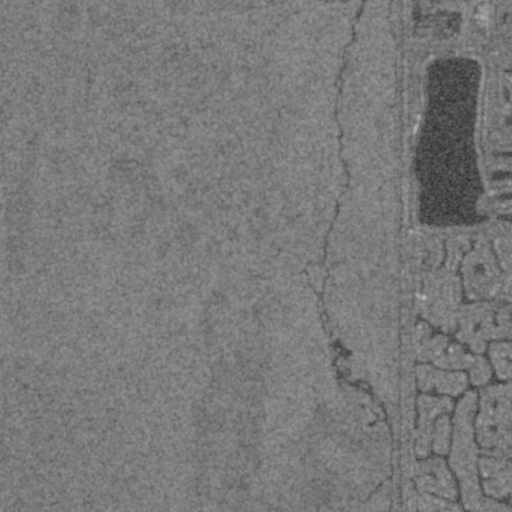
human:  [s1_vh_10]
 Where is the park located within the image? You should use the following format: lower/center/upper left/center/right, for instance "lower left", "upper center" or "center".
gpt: The park is located in the lower right of the image.
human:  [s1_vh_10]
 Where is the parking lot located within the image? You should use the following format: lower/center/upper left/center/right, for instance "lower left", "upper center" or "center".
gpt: The parking lot is located in the upper right of the image.
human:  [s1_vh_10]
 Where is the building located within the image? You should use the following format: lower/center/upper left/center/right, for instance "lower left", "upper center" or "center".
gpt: The building is located in the right of the image.
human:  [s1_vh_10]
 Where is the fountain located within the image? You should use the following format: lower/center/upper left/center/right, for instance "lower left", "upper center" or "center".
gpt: The fountain is located in the lower right of the image.
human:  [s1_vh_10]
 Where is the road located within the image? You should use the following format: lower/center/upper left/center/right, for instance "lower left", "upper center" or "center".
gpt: The road is located in the right of the image.
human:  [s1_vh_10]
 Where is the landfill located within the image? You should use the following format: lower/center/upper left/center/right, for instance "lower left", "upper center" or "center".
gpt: There is no landfill in the image.

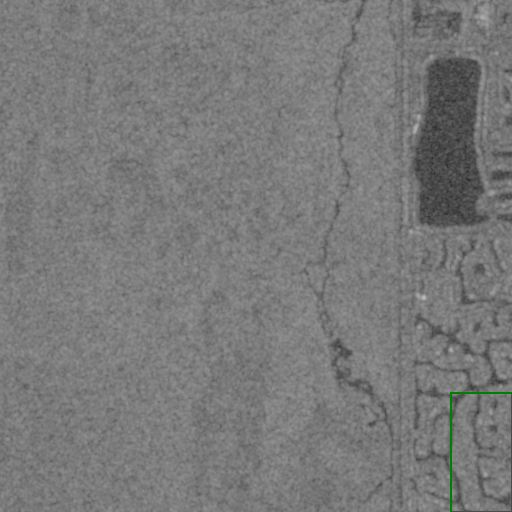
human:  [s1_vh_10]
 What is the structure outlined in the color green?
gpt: The structure outlined in green is a park.
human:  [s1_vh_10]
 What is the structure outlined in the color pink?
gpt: There is no pink outline.